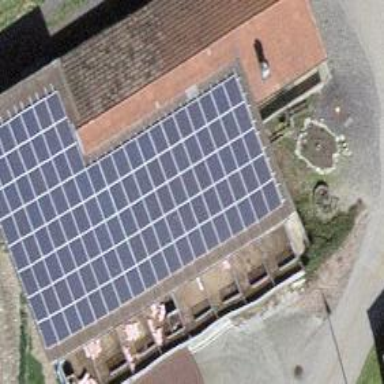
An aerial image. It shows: Solar photovoltaic panel generator.